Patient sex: F
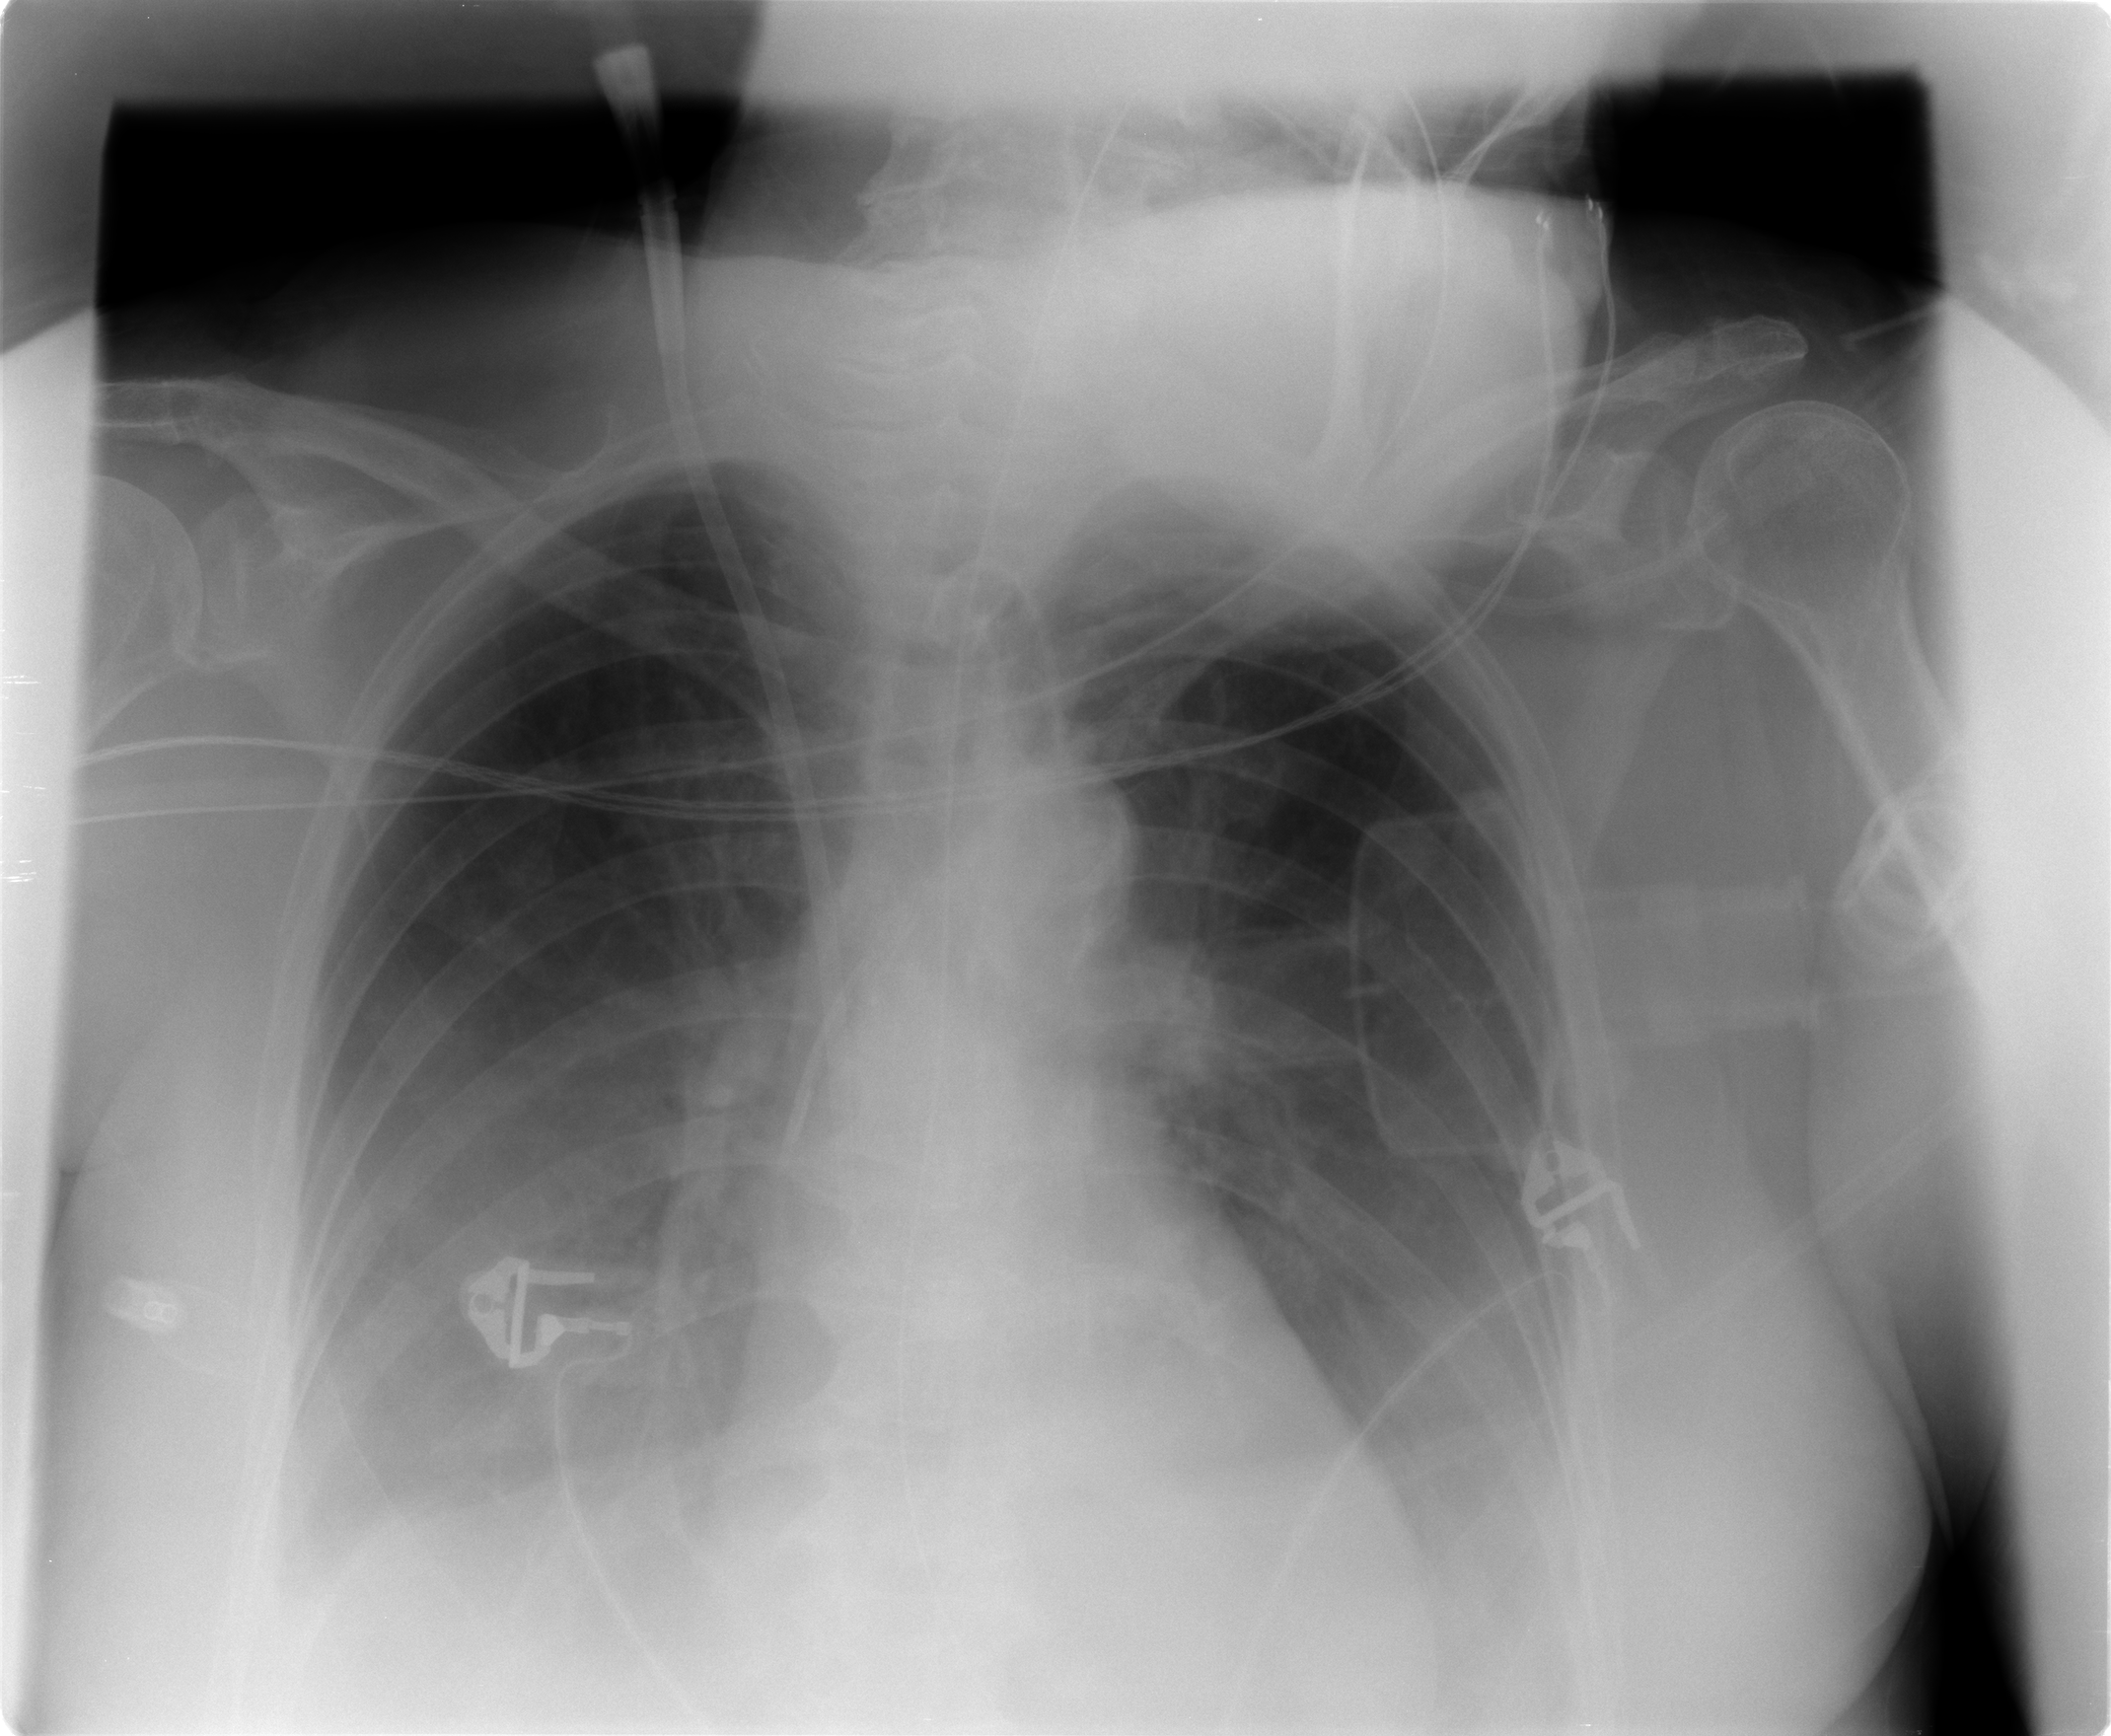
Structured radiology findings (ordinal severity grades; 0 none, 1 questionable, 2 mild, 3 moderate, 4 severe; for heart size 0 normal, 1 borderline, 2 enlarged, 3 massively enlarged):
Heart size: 2
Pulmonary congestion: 1
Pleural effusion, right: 3
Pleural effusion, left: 2
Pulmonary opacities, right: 2
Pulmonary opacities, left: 0
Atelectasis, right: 2
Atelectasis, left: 2